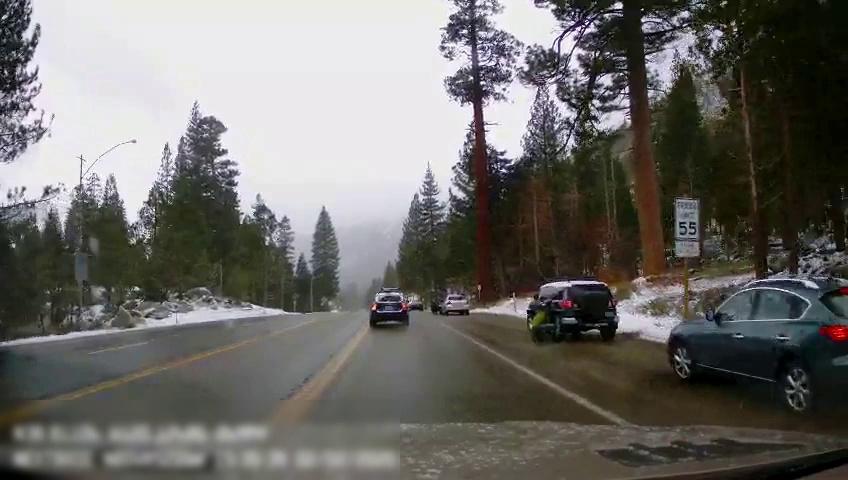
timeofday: Day
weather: Snowy
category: Drivable Space
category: Vehicles | Car
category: Vehicles | Car
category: Pedestrians
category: Vehicles | SUV
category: Pedestrians
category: Vehicles | SUV
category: Vehicles | SUV
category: Lanes | Current Lane
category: Lanes | Opposite Lane
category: Lanes | Opposite Lane
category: Lanes | Opposite Lane
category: Lanes | Current Lane
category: Traffic | Signs
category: Traffic | Signs